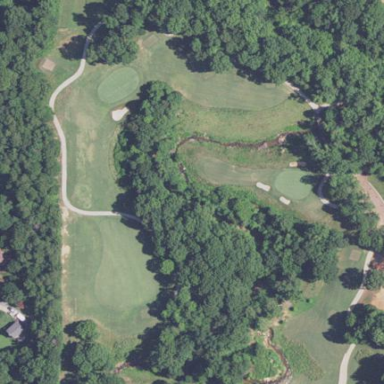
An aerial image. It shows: Water hazard on golf course. The hazard is natural water feature.